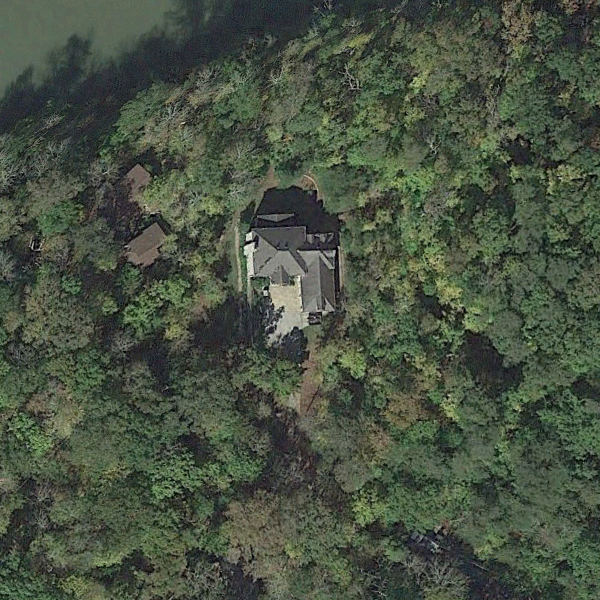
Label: SparseResidential